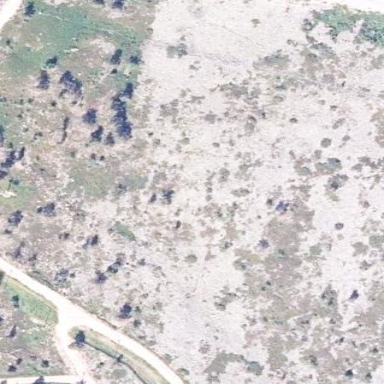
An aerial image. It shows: Landscape covered with heath.